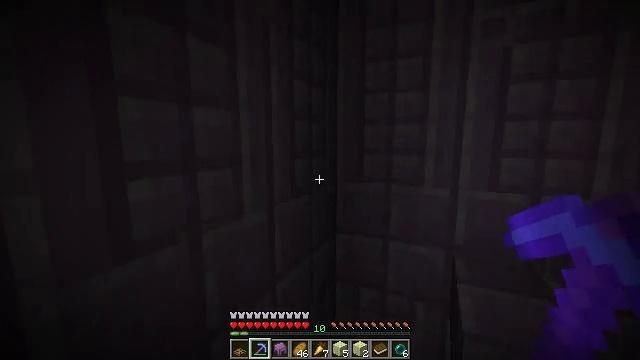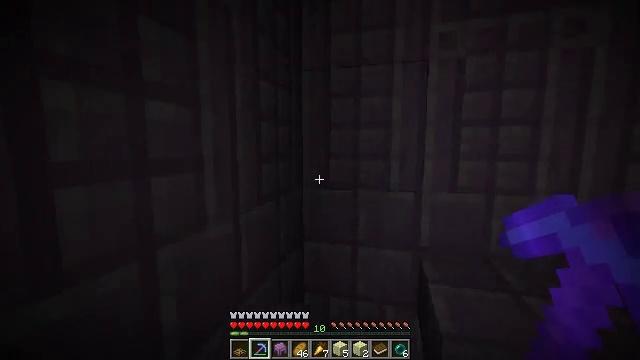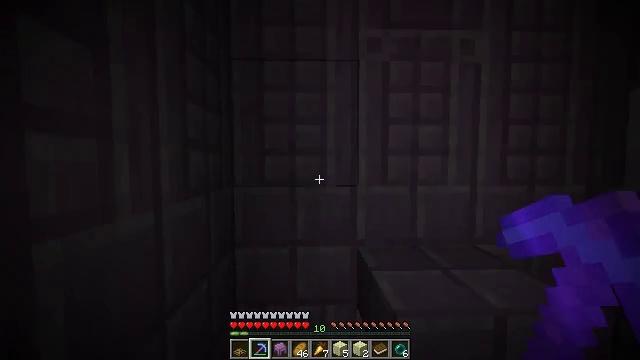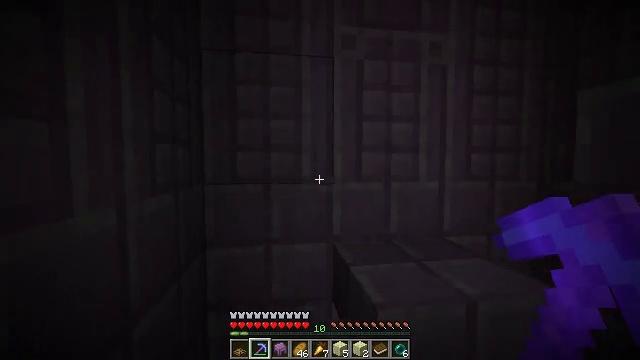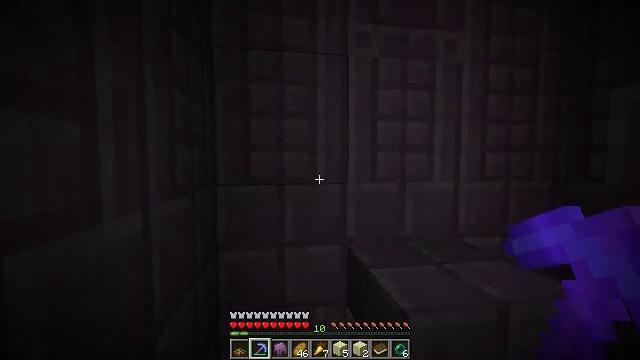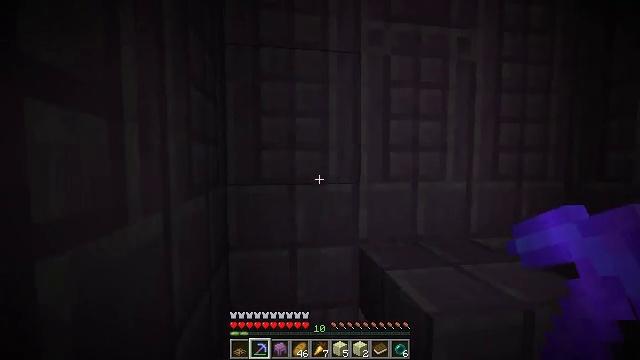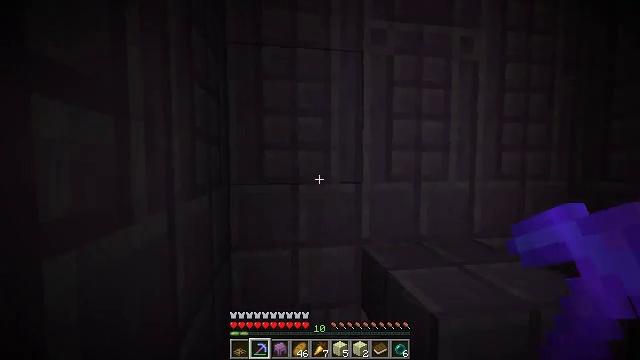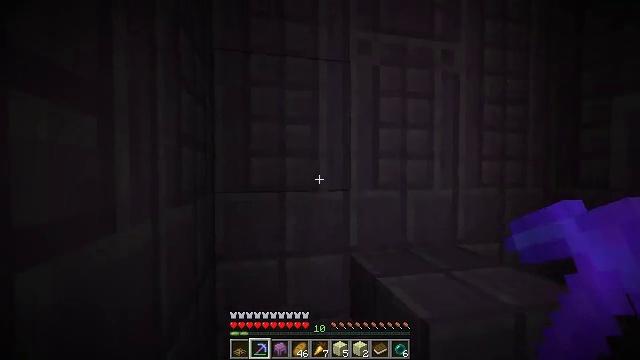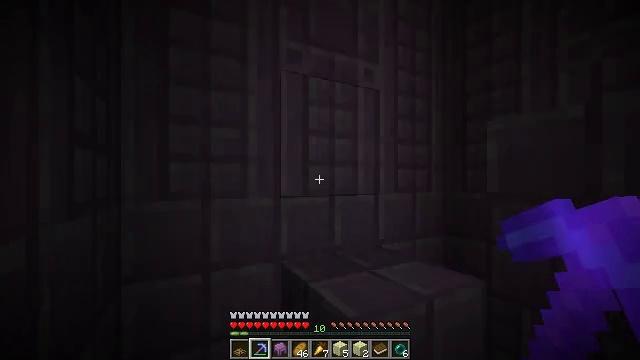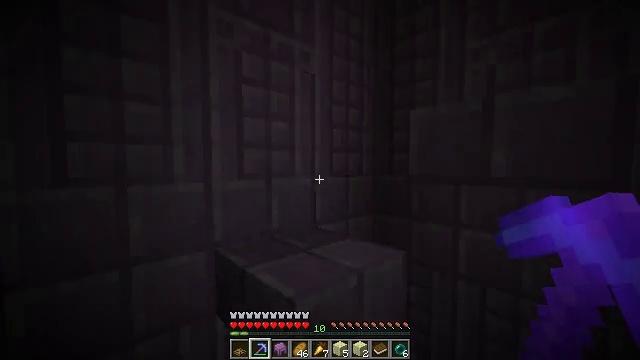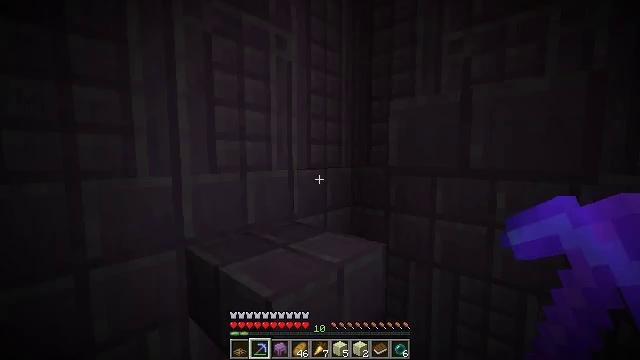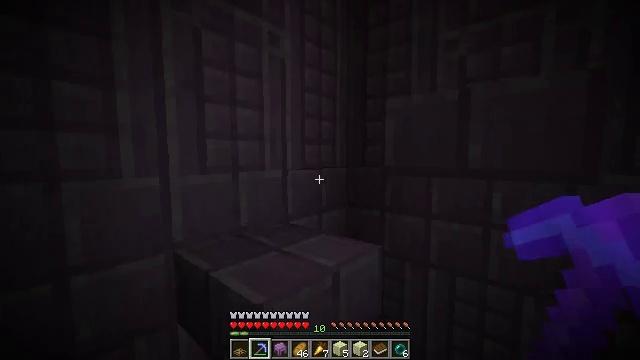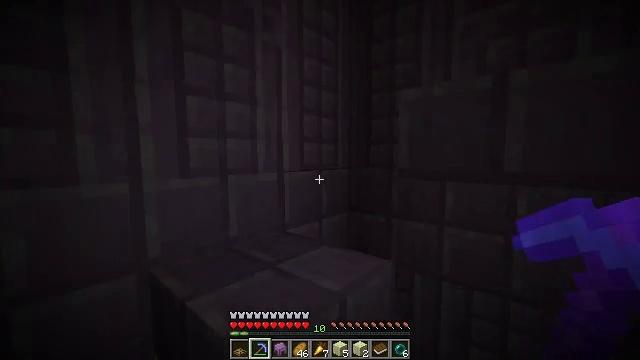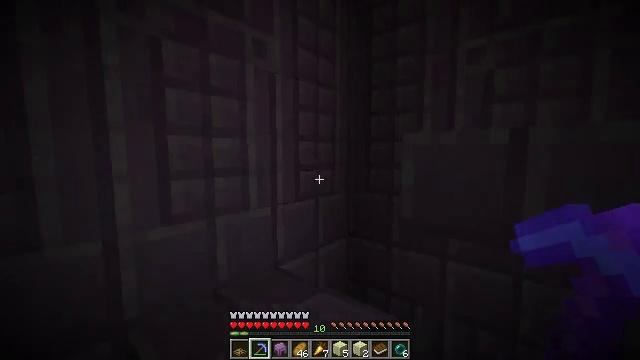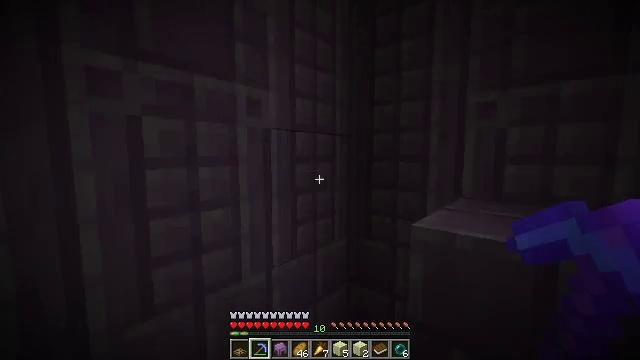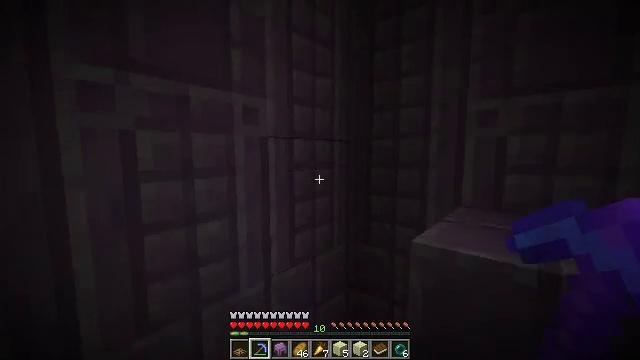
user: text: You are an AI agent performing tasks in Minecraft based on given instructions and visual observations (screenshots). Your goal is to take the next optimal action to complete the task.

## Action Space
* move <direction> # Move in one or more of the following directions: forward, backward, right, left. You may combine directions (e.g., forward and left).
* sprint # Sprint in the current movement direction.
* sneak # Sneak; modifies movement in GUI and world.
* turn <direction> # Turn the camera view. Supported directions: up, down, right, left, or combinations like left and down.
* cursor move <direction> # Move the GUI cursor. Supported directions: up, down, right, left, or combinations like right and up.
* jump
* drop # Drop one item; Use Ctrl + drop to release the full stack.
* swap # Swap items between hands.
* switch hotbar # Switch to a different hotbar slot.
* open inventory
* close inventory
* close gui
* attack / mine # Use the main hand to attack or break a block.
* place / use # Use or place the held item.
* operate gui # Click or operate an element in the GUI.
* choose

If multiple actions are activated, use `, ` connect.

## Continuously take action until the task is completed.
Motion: motion action
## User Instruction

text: Collect the purpur slab after breaking it.
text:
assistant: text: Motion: move forward and move left, turn right and up
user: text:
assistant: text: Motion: move forward and move left, turn right and up
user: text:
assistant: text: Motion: turn right
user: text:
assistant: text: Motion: no_op
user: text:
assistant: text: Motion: no_op
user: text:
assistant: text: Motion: no_op
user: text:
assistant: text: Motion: turn right and up
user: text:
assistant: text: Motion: turn right and up
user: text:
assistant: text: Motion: turn right and down
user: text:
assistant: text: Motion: move forward, turn right and down
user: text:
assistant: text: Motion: move forward, turn right
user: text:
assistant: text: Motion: move forward
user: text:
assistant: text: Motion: move forward, jump
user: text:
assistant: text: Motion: move forward, jump
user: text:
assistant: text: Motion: move forward, jump
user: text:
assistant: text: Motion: move forward, jump
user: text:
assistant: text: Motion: move forward and move left, turn right and down, jump
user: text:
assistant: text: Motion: move forward and move left, turn right
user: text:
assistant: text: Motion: move forward and move left, turn right
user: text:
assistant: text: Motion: move forward and move left, turn right and down
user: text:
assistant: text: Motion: turn right and down
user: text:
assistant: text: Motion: no_op
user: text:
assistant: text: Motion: no_op
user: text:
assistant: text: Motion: no_op
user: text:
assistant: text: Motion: turn right and up
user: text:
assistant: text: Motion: turn right
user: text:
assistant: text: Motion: turn right
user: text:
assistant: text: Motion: turn right and up
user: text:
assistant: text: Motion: move forward
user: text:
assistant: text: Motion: move forward, jump